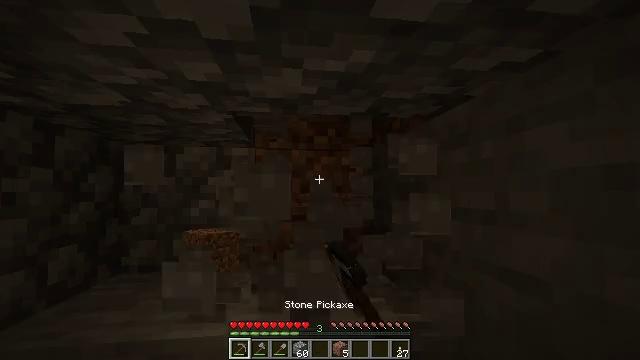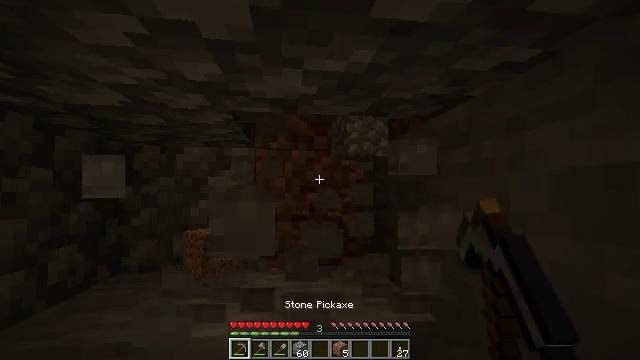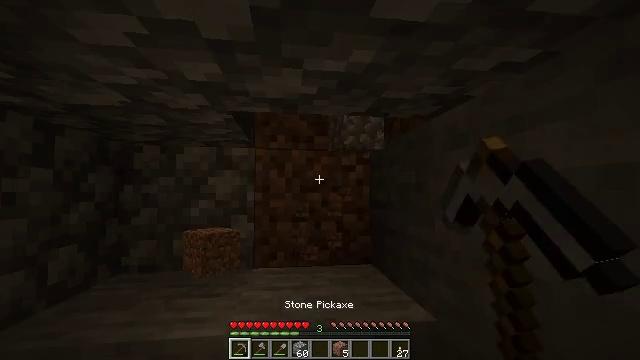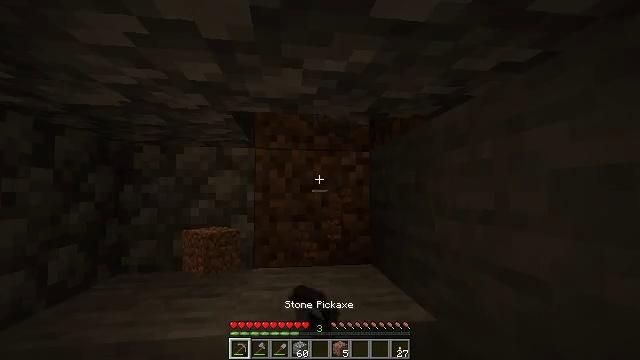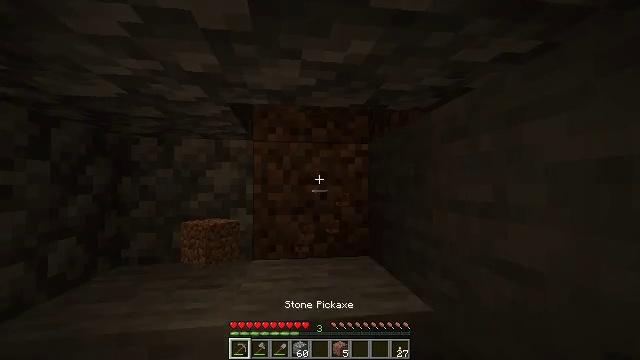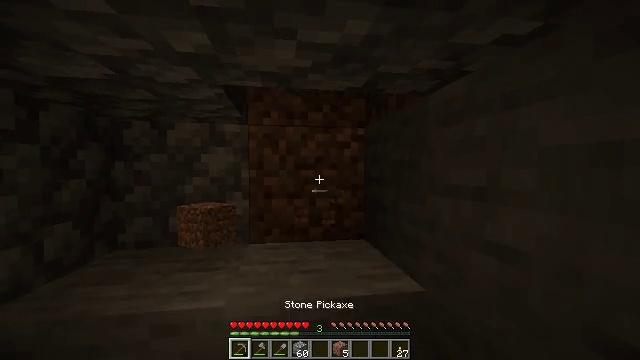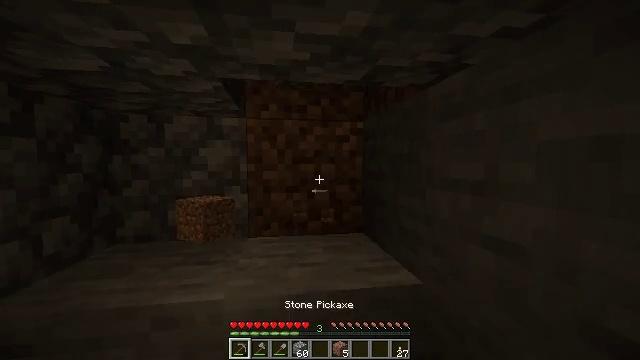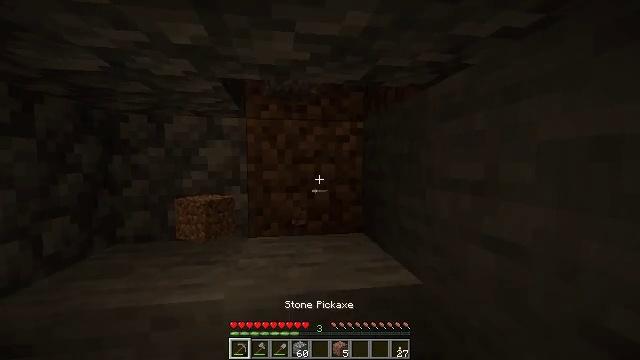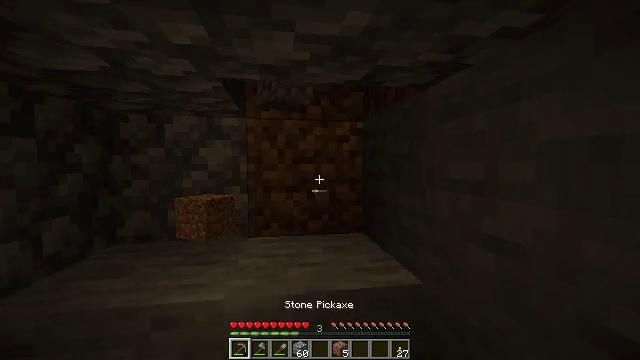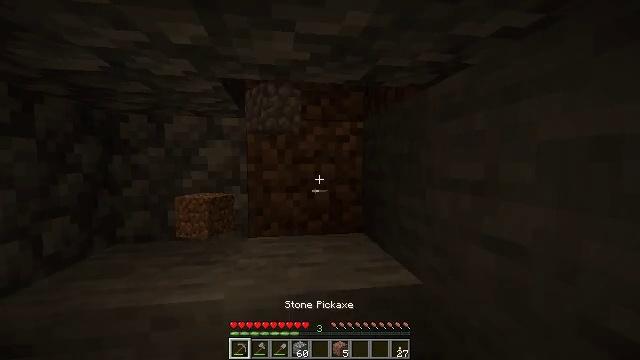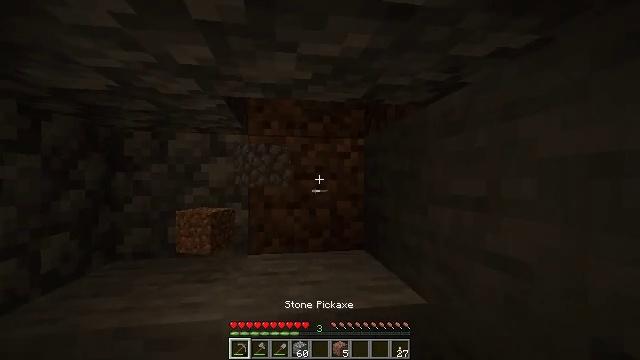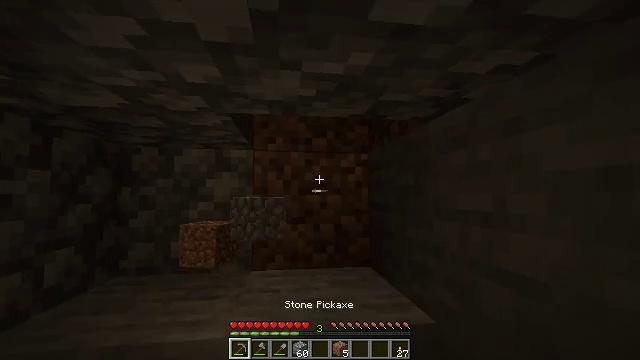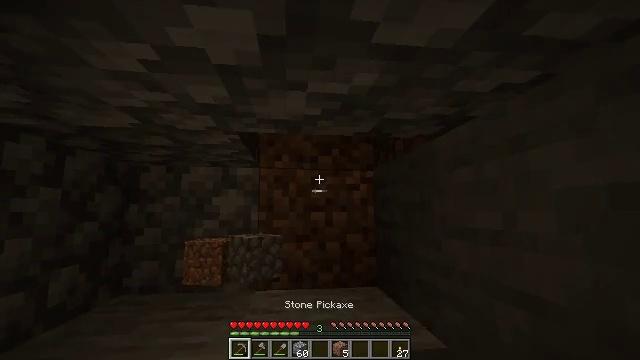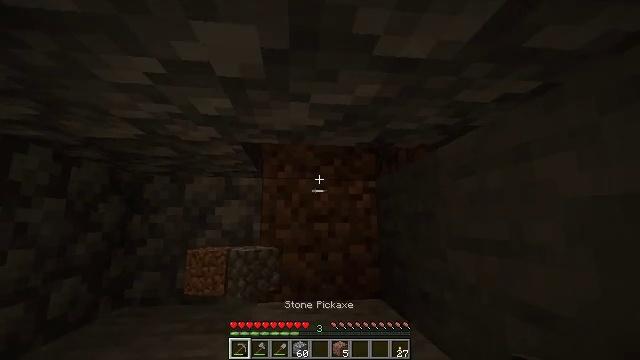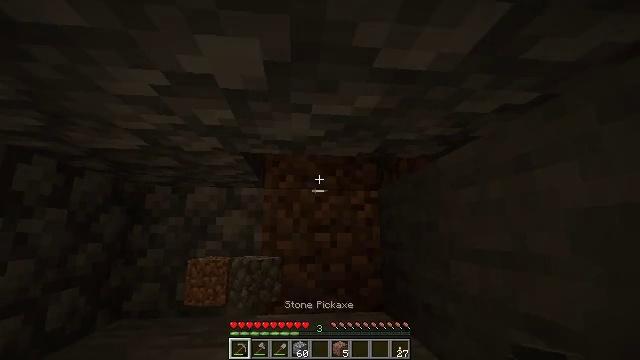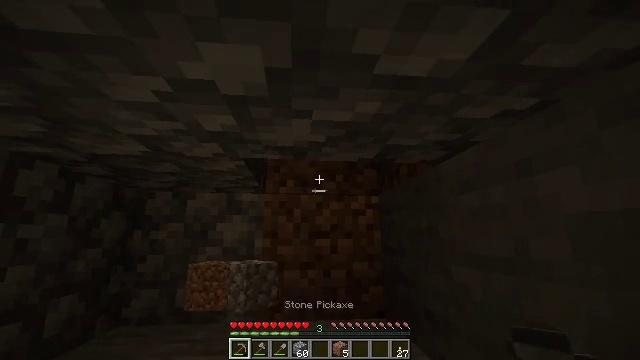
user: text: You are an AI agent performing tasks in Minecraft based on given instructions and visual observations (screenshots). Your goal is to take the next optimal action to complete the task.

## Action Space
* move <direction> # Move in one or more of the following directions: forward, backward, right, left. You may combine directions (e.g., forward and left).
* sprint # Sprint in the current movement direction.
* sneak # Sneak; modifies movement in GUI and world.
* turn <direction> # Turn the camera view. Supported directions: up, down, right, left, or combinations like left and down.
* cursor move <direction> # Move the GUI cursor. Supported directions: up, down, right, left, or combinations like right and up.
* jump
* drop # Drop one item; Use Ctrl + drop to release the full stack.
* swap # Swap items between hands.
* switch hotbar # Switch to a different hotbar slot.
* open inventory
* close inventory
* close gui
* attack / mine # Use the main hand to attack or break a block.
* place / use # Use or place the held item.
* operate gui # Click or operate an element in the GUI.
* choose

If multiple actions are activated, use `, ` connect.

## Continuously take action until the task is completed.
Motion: motion action
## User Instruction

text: Collect dirt by holding left button.
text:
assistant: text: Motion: attack / mine
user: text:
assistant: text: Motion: attack / mine
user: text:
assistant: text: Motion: no_op
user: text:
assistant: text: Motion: turn down
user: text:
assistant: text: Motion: turn down
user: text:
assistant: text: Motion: turn down
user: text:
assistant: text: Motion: no_op
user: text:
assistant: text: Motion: no_op
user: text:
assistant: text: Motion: no_op
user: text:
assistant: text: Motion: turn up
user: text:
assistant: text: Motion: turn up
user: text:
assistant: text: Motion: turn left and up
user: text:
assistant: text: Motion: turn up
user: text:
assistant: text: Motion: turn up
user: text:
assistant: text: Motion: turn up
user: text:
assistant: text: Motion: no_op
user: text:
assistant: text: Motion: no_op
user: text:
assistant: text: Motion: no_op
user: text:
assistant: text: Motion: turn down
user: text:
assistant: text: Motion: turn down
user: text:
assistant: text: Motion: no_op
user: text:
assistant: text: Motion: no_op
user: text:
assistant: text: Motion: no_op
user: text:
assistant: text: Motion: no_op
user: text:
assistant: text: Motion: no_op
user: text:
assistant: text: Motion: no_op
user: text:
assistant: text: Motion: no_op
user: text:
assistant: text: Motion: no_op
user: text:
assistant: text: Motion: switch to hotbar 3
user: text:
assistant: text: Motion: switch to hotbar 3